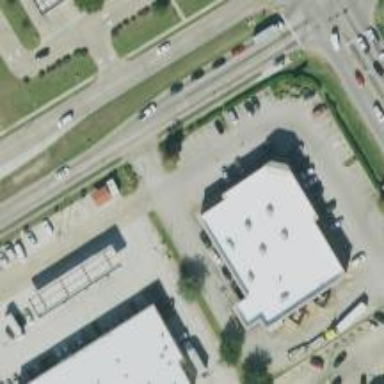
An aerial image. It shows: Retail building.